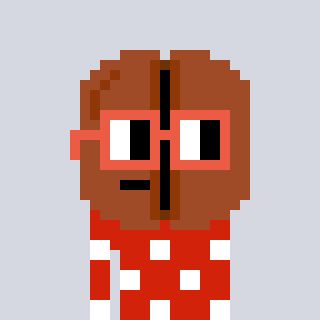
a pixel art character with square orange glasses, a coffeebean-shaped head and a red-colored body on a cool background